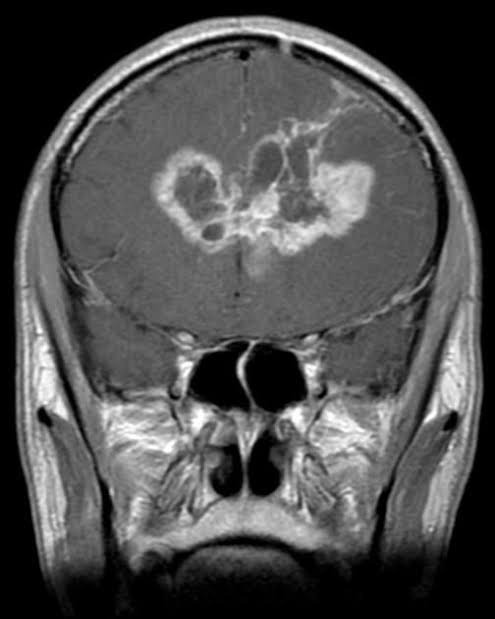
Label: glioma